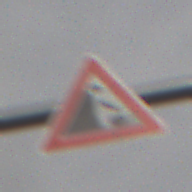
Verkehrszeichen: SteinschlagLinks
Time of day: MorningAfternoon
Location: Outdoor (Suburban)
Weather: Overcast
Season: NotSpecified
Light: Natural